已知函数$f(x)=\begin{cases}
x|x+1|, & x\leq 1 \\
\mathrm{e}^{x-1}, & x>1
\end{cases}$，若函数$g(x)=f(x)-mx$有三个零点，则实数$m$的取值范围是\underline{\qquad}.
【解答】
\noindent 【答案】$(0,1)\cup(2,+\infty)$\\
\noindent 【解析】易知$x=0$为$g(x)$的零点，当$x\neq 0$时，令$g(x)=f(x)-mx=0$，得$\dfrac{f(x)}{x}=m$，令$h(x)=\dfrac{f(x)}{x}$，可得到\\
\[
h(x)=
\begin{cases}
|x+1|, & x\leq 1且x\neq 0 \\
\dfrac{\mathrm{e}^{x-1}}{x}, & x>1
\end{cases}
\]
,作出$h(x)$的图像,如下图,依题意,只需$y=m$与$y=h(x)$有两个交点即可.由图可得\\
$m\in(0,1)\cup(2,+\infty)$.

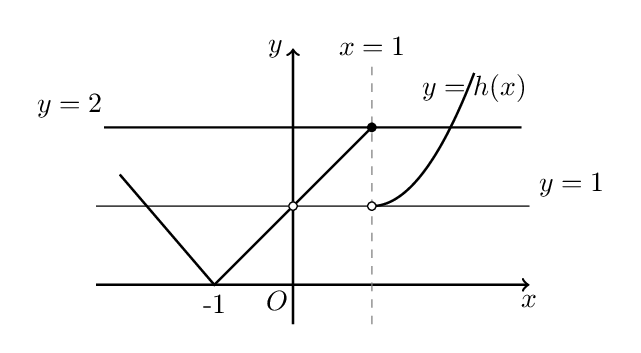